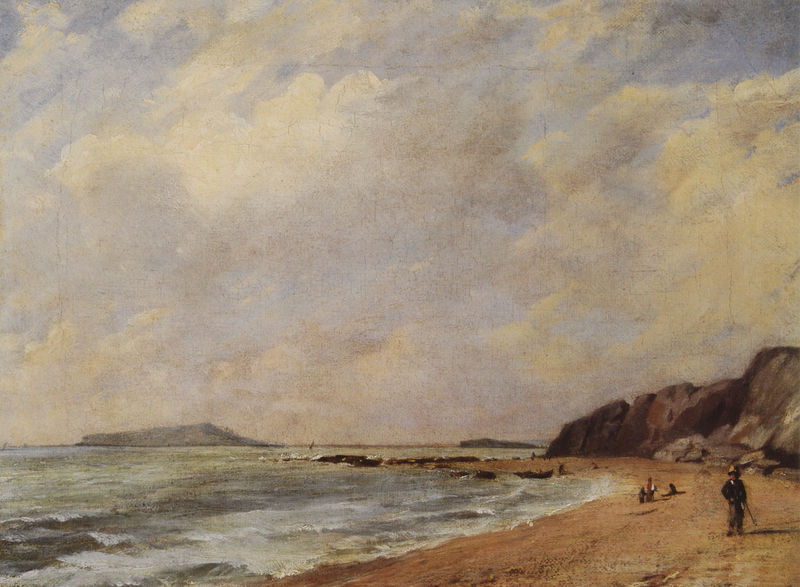
Titel: Osmington Bay
Künstler: John Constable
Standort: New York (New York)
Institution: (Privatsammlung)
Schlagwörter: berg, blau, dunkel, felsen, gemälde, himmel, mann, meer, schatten, wasser, weiß, wolken, gelb, landschaft, menschen, ocker, sand, see, sitzen, ufer, abend, braun, frau, hut, licht, wolke, leute, zylinder, hose, jacke, stein, öl, horizont, hügel, natur, weite, sonne, insel, gold, familie, kind, personen, england, boote, kinder, stock, bewölkt, gischt, küste, schiff, strand, welle, wellen, ansicht, süden, gehstock, stab, spuren, berge, dünen, fels, hang, klippen, tag, spazieren, schaum, brandung, seestück, wetter, bucht, klippe, steilküste, spaziergang, wärme, spaziergänger, gewitterstimmung, meeresbucht, strandgut, spülsaum, meeresufer, immpresionist, klppe